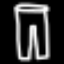
Label: pants